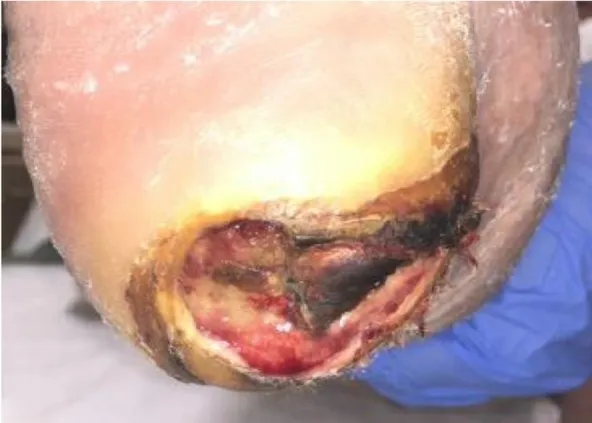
DFU at plantar posterior right heel.
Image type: medical_photograph (other_medical_photograph)